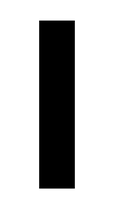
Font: Roboto_Condensed_Black